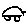
Label: car